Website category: auto
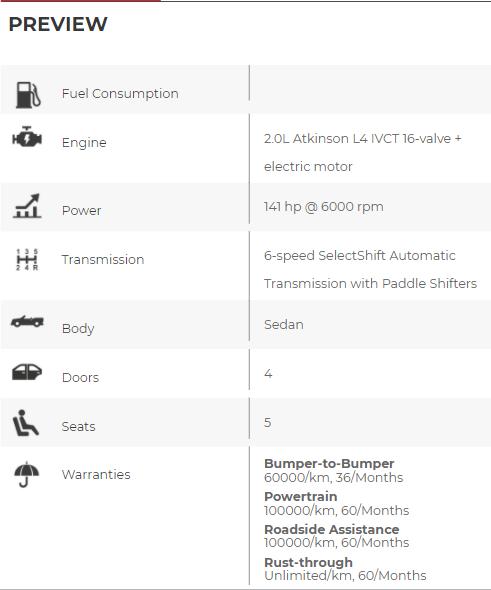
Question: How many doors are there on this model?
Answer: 4

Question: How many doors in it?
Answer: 4

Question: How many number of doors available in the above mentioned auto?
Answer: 4

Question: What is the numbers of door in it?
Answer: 4

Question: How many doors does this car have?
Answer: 4

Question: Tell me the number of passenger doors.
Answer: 4

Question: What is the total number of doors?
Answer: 4

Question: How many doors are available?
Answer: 4

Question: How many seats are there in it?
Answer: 5

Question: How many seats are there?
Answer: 5

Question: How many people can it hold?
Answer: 5

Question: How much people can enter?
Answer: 5

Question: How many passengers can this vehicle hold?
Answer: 5

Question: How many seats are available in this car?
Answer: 5

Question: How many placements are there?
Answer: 5

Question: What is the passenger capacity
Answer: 5

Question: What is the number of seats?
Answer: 5

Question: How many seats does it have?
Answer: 5

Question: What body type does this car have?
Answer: Sedan

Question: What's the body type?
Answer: Sedan

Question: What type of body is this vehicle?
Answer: Sedan

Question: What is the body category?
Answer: Sedan

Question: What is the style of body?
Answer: Sedan

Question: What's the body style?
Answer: Sedan

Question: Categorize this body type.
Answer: Sedan

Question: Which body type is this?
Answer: Sedan

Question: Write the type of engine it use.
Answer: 2.0L Atkinson L4 IVCT 16-valve + electric motor

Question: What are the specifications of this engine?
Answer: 2.0L Atkinson L4 IVCT 16-valve + electric motor

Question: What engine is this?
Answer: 2.0L Atkinson L4 IVCT 16-valve + electric motor

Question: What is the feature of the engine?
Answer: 2.0L Atkinson L4 IVCT 16-valve + electric motor

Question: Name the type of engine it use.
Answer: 2.0L Atkinson L4 IVCT 16-valve + electric motor

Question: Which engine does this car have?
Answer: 2.0L Atkinson L4 IVCT 16-valve + electric motor

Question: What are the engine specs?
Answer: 2.0L Atkinson L4 IVCT 16-valve + electric motor

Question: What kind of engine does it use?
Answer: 2.0L Atkinson L4 IVCT 16-valve + electric motor

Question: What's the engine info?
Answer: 2.0L Atkinson L4 IVCT 16-valve + electric motor

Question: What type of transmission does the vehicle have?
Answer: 6-speed SelectShift Automatic Transmission with Paddle Shifters

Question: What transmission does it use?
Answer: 6-speed SelectShift Automatic Transmission with Paddle Shifters

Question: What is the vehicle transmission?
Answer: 6-speed SelectShift Automatic Transmission with Paddle Shifters

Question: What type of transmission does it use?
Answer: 6-speed SelectShift Automatic Transmission with Paddle Shifters

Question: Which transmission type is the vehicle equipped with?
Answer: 6-speed SelectShift Automatic Transmission with Paddle Shifters

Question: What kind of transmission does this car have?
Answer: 6-speed SelectShift Automatic Transmission with Paddle Shifters

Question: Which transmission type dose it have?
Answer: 6-speed SelectShift Automatic Transmission with Paddle Shifters

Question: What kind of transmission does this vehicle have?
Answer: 6-speed SelectShift Automatic Transmission with Paddle Shifters

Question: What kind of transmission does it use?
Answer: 6-speed SelectShift Automatic Transmission with Paddle Shifters

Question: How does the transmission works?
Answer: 6-speed SelectShift Automatic Transmission with Paddle Shifters

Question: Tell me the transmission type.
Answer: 6-speed SelectShift Automatic Transmission with Paddle Shifters

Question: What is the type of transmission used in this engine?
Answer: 6-speed SelectShift Automatic Transmission with Paddle Shifters

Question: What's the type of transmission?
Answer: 6-speed SelectShift Automatic Transmission with Paddle Shifters

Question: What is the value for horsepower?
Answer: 141 hp @ 6000 rpm

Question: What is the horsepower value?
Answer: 141 hp @ 6000 rpm

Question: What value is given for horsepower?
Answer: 141 hp @ 6000 rpm

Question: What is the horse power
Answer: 141 hp @ 6000 rpm

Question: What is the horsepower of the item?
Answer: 141 hp @ 6000 rpm

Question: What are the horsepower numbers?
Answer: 141 hp @ 6000 rpm

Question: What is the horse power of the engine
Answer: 141 hp @ 6000 rpm

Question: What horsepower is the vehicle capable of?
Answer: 141 hp @ 6000 rpm

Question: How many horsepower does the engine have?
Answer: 141 hp @ 6000 rpm

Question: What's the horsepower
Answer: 141 hp @ 6000 rpm

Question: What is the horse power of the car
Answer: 141 hp @ 6000 rpm

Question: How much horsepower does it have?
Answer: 141 hp @ 6000 rpm

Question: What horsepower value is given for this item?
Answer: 141 hp @ 6000 rpm

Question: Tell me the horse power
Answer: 141 hp @ 6000 rpm

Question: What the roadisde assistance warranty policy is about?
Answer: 100000/km, 60/Months

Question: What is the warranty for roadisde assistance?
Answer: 100000/km, 60/Months